Interaction volume radius: 10 \u00c5
Interaction volume height: 10 \u00c5
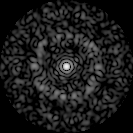
Disorder parameter: 0.8579